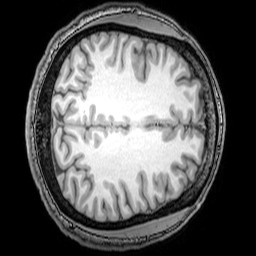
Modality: T1w
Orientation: axial
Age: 26
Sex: male
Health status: healthy
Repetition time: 0.081 s
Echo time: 0.037 s